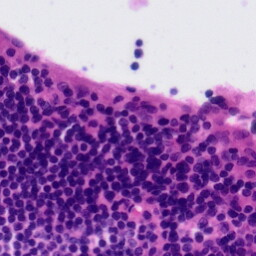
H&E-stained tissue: Tonsil